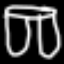
Label: pants